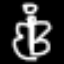
Label: angel